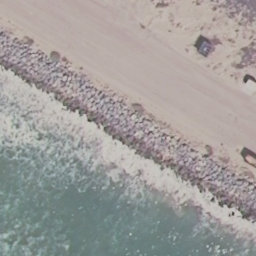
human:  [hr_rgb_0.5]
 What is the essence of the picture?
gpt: beach